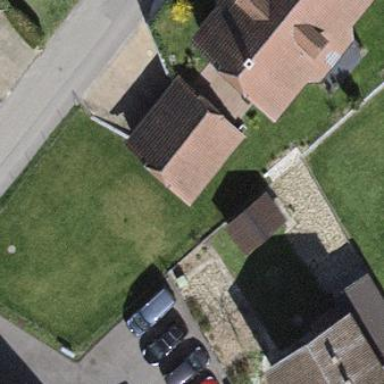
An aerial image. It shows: Group of garages.